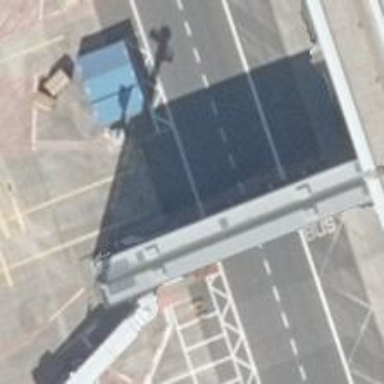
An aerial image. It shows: Parking position at the airport with concrete surface.